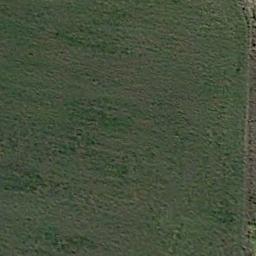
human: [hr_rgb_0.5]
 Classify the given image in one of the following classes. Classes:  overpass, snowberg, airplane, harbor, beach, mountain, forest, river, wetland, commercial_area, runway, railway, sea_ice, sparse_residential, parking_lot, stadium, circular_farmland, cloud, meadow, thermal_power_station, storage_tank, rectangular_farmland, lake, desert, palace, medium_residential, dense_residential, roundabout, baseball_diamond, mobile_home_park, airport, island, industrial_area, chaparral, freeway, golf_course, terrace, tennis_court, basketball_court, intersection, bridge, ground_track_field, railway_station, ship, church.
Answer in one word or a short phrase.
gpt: meadow